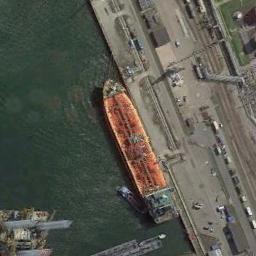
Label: ship